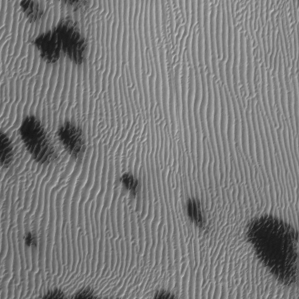
Label: frost